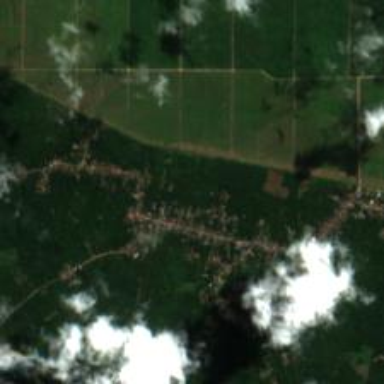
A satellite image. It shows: Village.